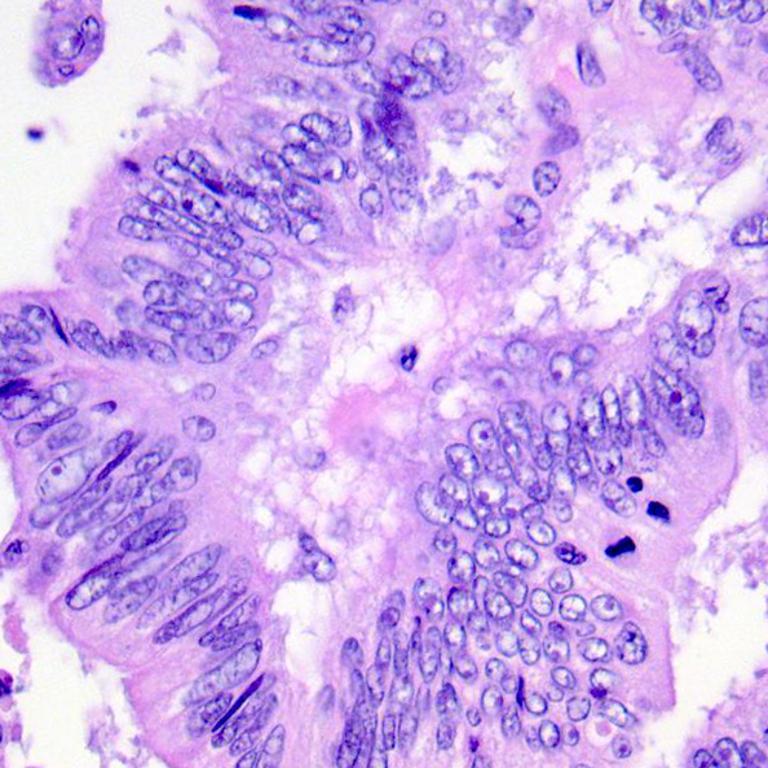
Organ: colon
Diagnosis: adenocarcinomas